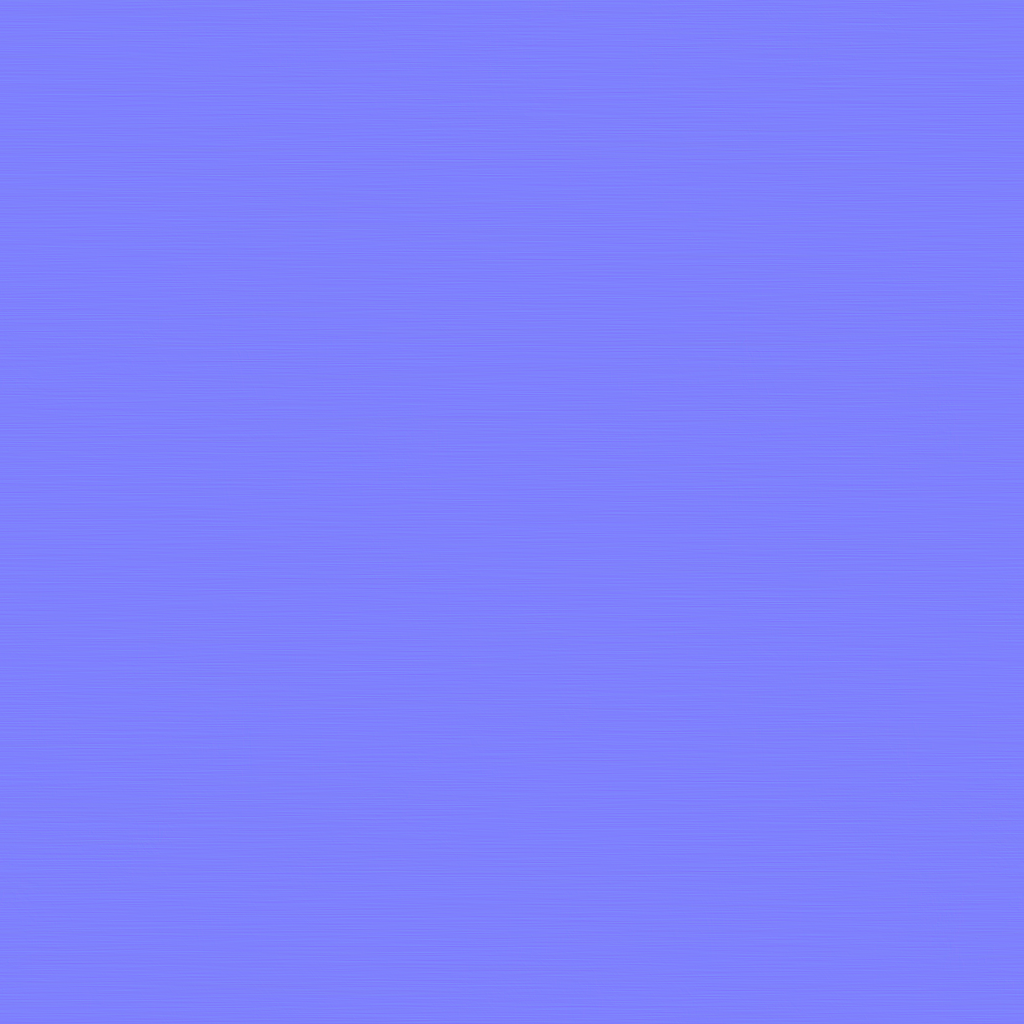
Texture map type: NormalGL